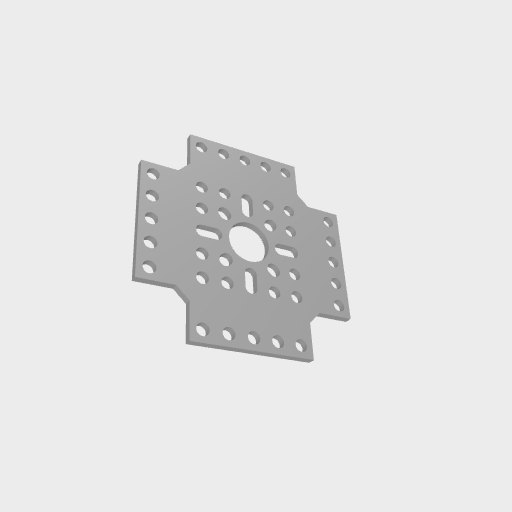
Part: FlatPatternBracket3-1